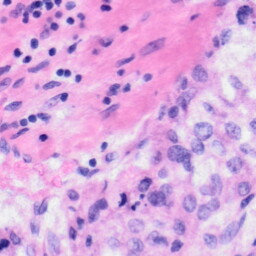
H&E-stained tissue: Liver